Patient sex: F
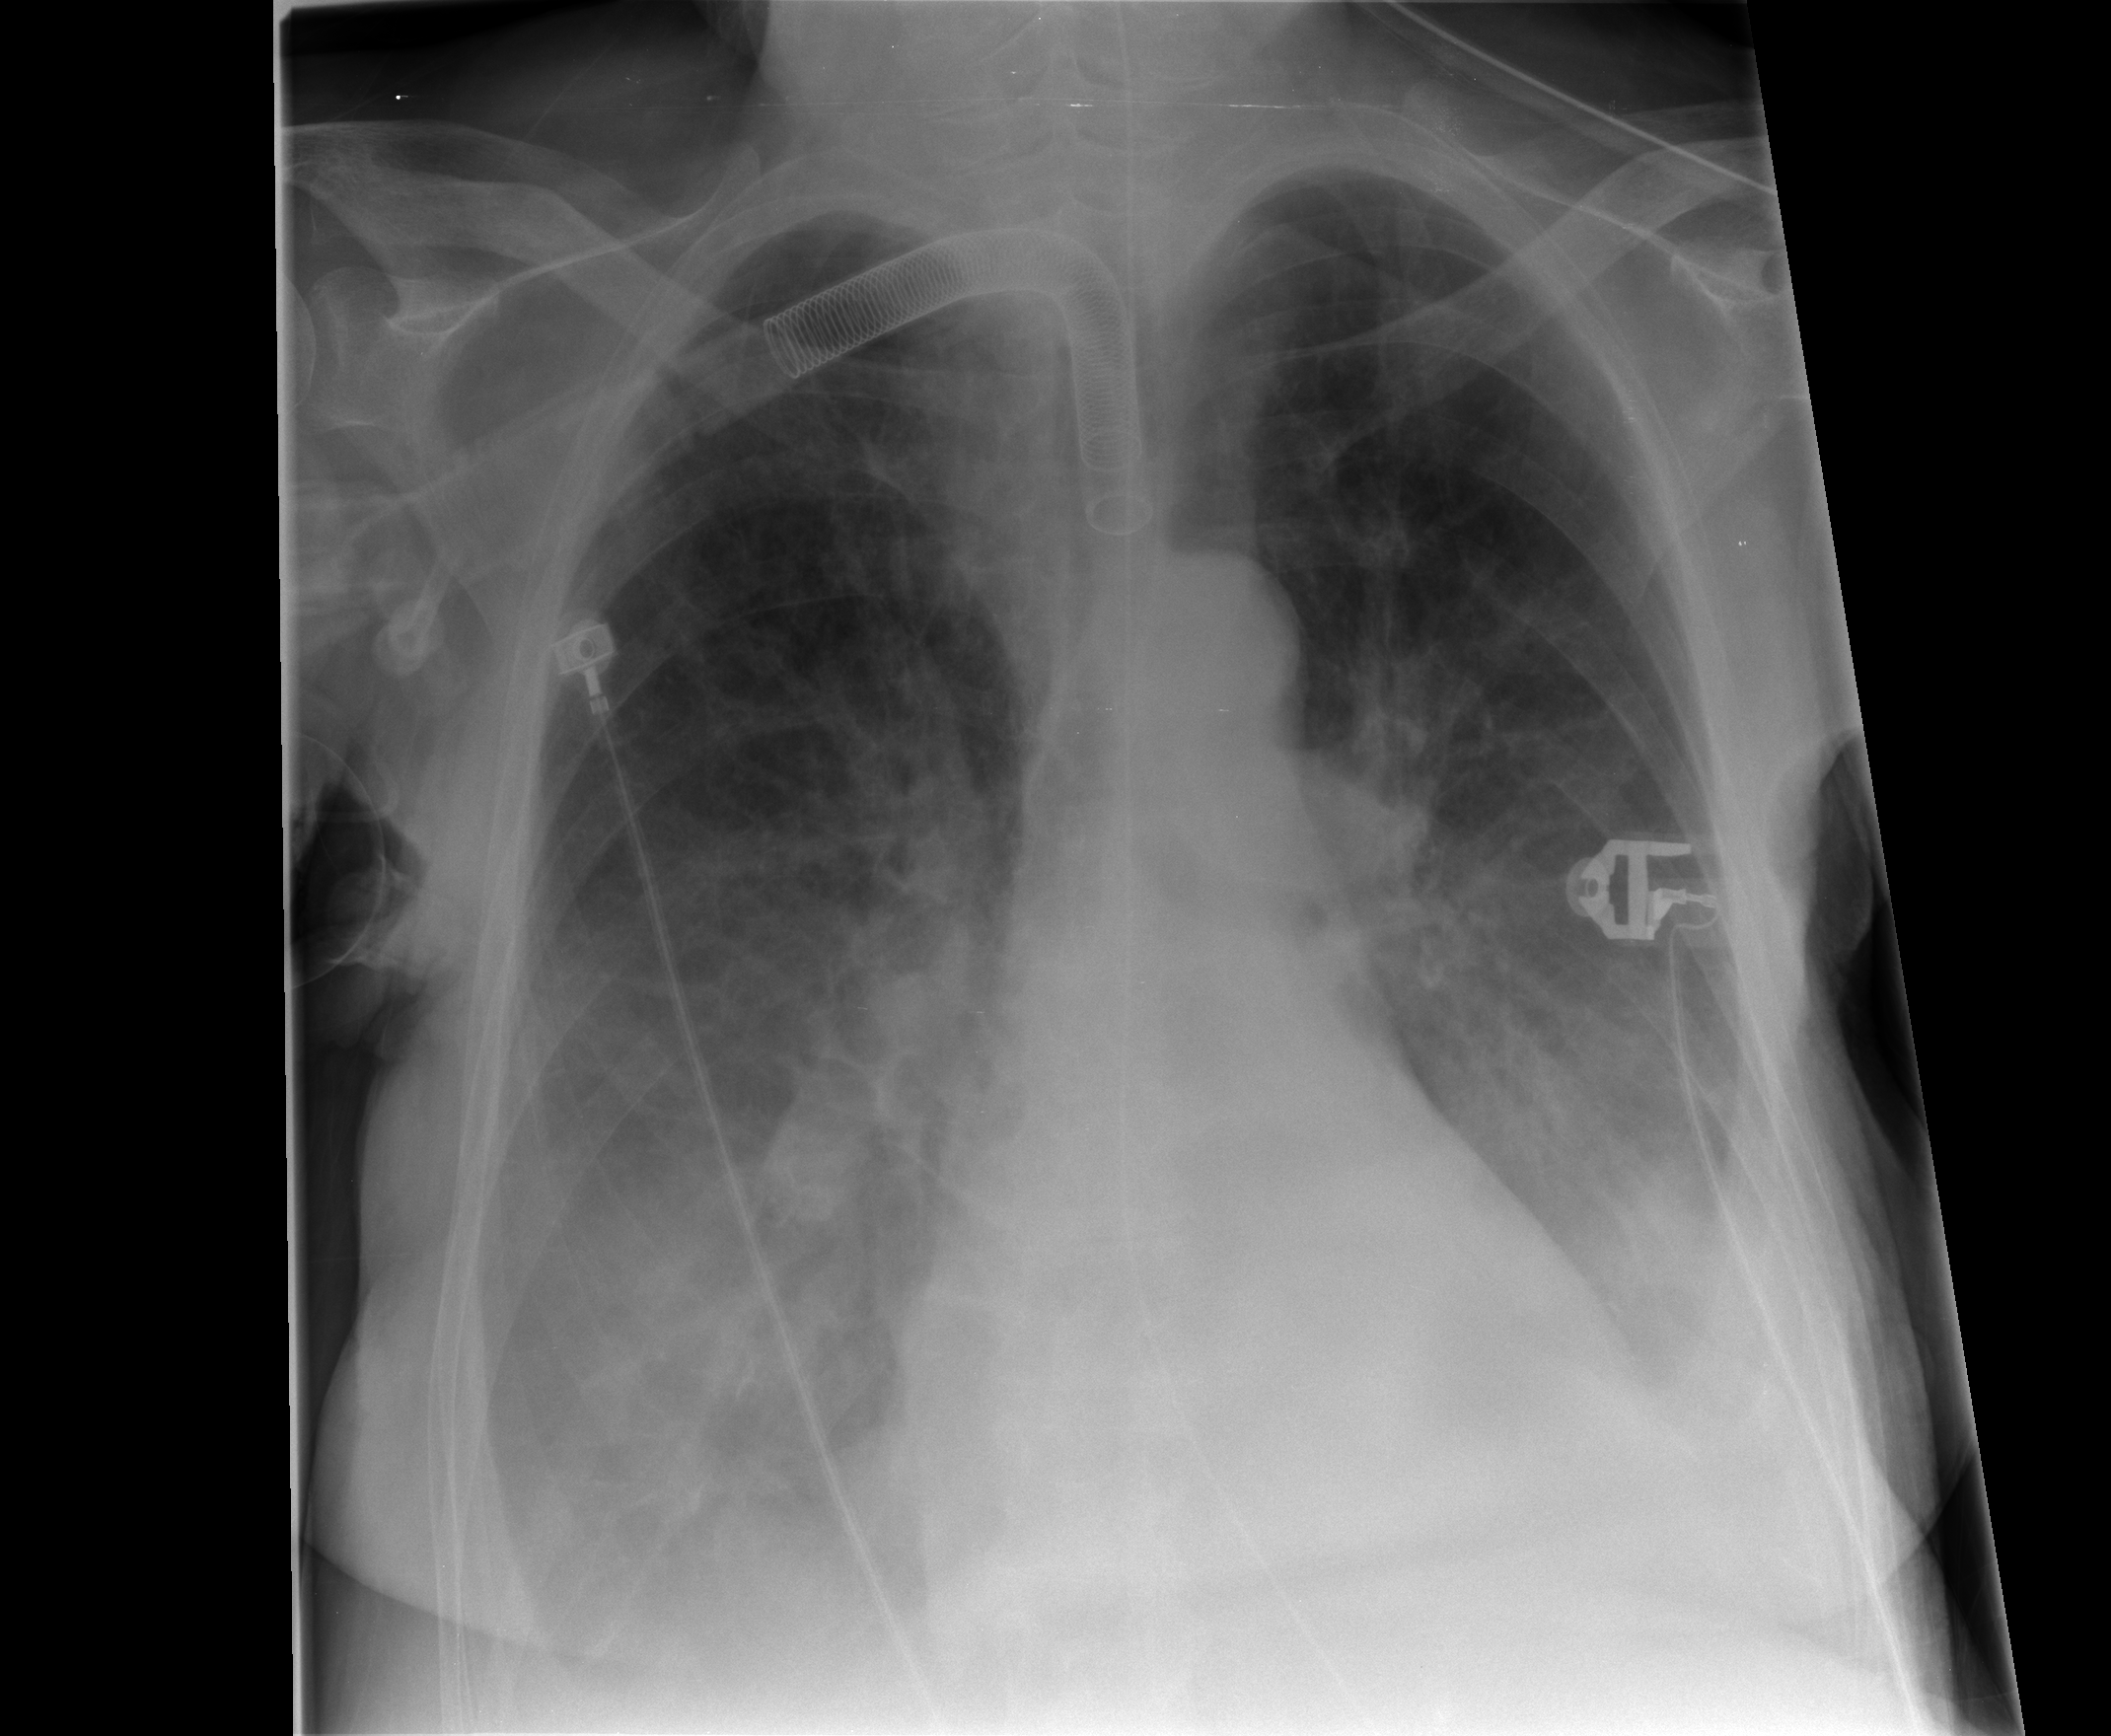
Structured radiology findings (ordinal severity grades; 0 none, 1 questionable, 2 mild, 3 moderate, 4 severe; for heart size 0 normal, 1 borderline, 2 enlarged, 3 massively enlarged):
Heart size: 0
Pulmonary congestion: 2
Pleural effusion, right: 3
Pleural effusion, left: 3
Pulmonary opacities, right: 2
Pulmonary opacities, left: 2
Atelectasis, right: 2
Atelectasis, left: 2